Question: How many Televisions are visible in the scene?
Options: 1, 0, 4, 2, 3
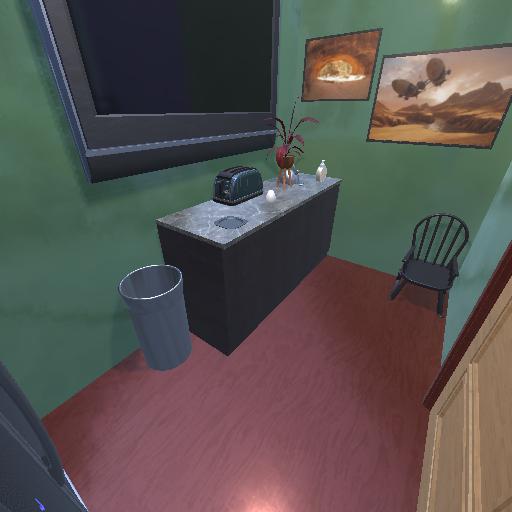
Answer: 1